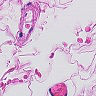
Metastatic tissue present: no